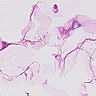
Metastatic tissue present: no